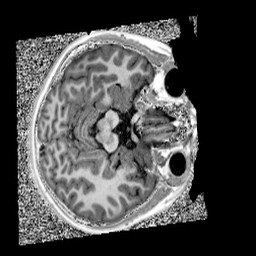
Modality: UNIT1
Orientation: axial
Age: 9
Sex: male
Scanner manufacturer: siemens
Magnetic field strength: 3 T
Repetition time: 4 s
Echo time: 0.00303 s